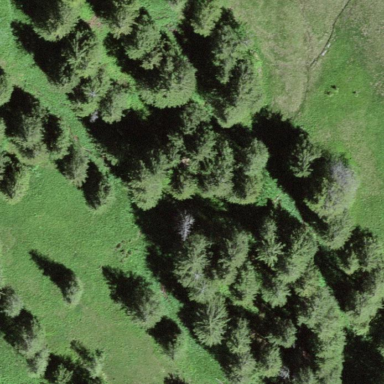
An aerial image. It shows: Forest area.